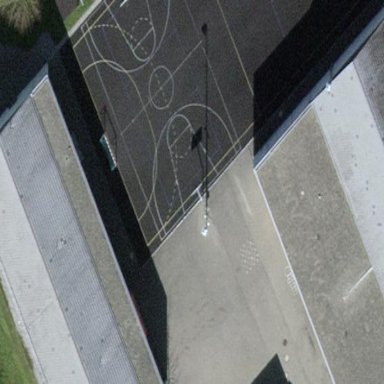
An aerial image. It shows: School building.